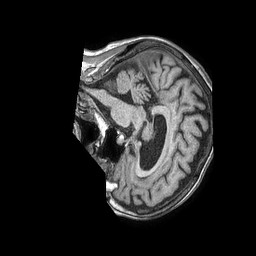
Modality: T1w
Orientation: sagittal
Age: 83
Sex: female
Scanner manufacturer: philips
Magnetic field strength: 1.5 T
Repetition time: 0.007653 s
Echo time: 0.003484 s